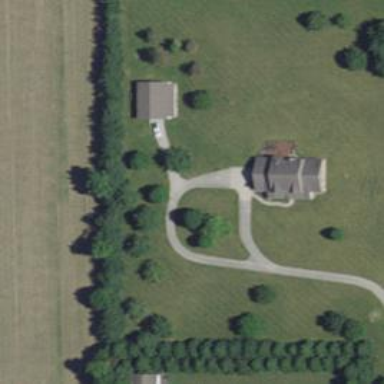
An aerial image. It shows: Driveway.